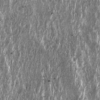
Label: not_dusty